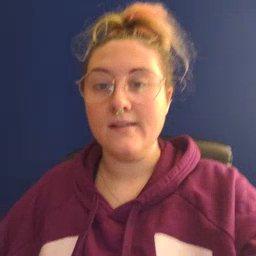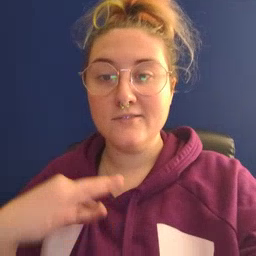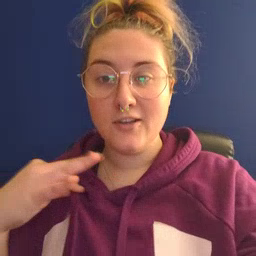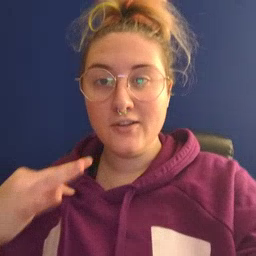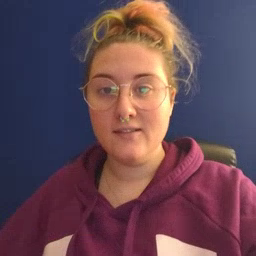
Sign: shirt